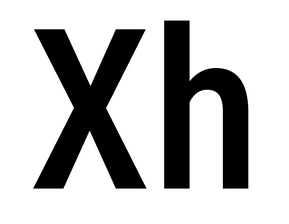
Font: Roboto_Condensed_Medium